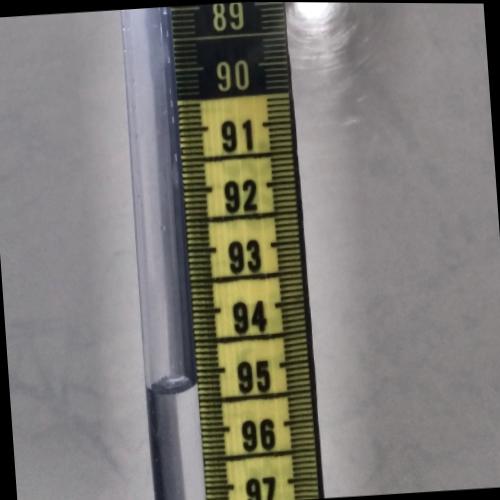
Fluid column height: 95.2 cm